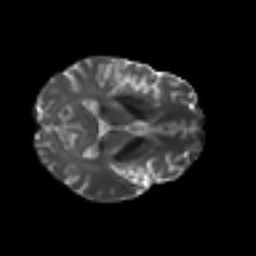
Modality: T2w
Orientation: axial
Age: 37
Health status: ill
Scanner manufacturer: philips
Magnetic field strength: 3 T
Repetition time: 9 s
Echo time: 0.127 s